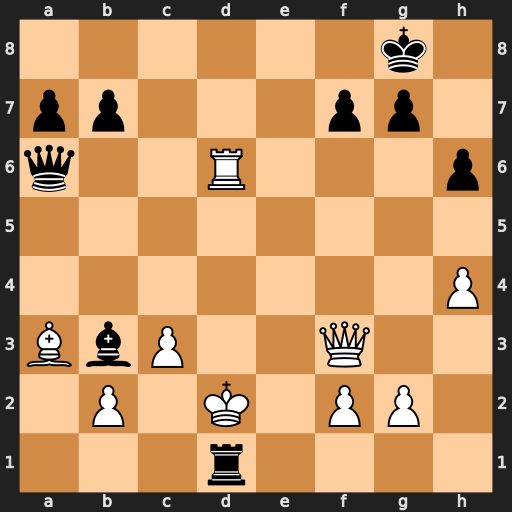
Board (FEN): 6k1/pp3pp1/q2R3p/8/7P/BbP2Q2/1P1K1PP1/3r4
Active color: w
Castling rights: -
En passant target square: -
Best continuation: Qxd1 Qxd6+ Bxd6 Bxd1 Kxd1